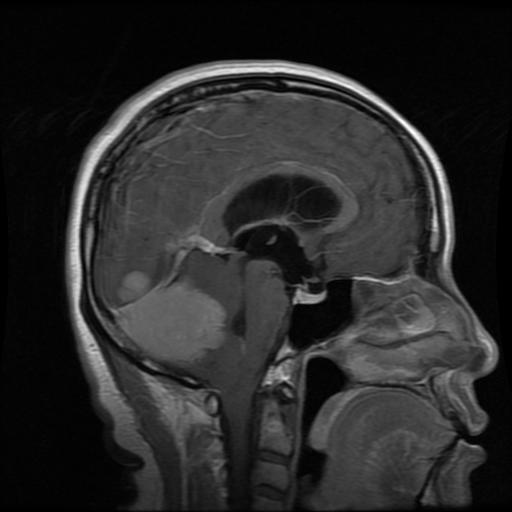
Label: meningioma